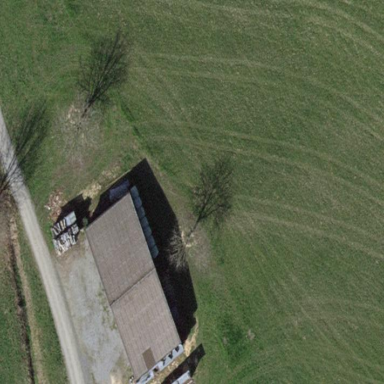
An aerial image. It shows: Farmyard area.